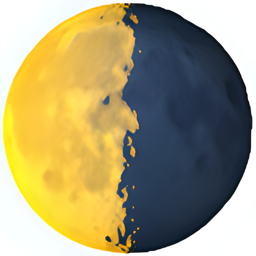
Name: last quarter moon symbol
Emoji: 🌗
Group: Travel & Places
Sub-group: sky & weather